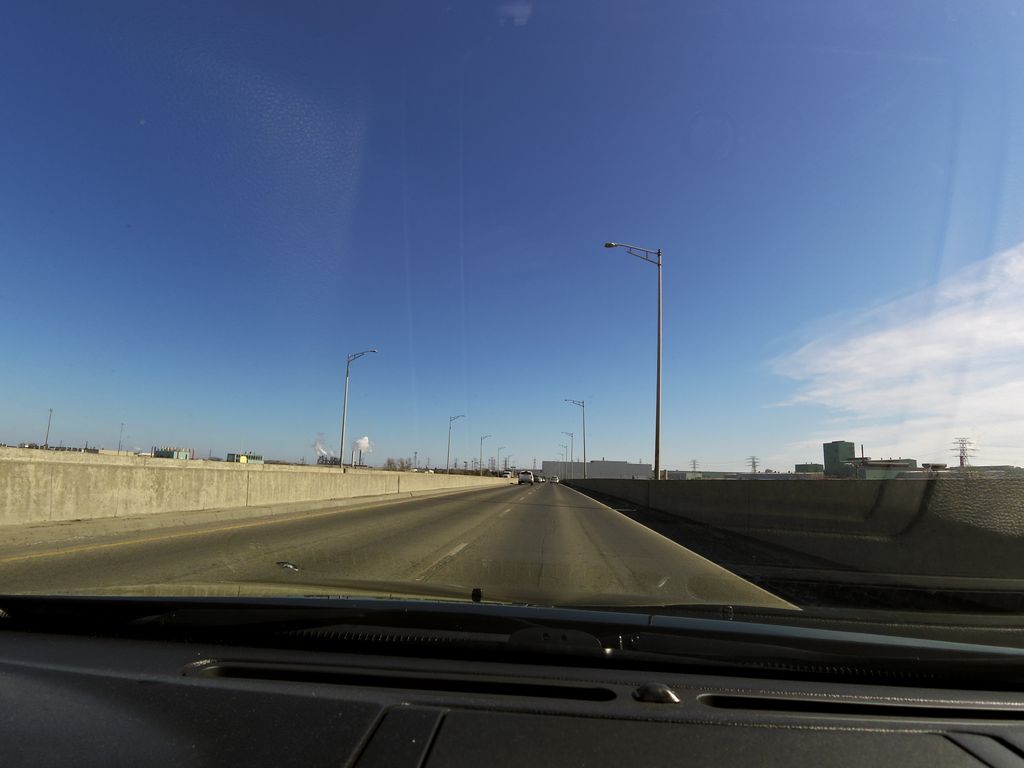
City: hamilton